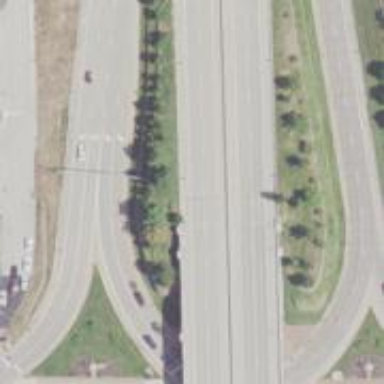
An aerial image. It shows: Trunk highway with bridge.